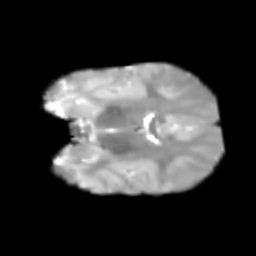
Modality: T2w
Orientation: coronal
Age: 6
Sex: male
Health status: healthy